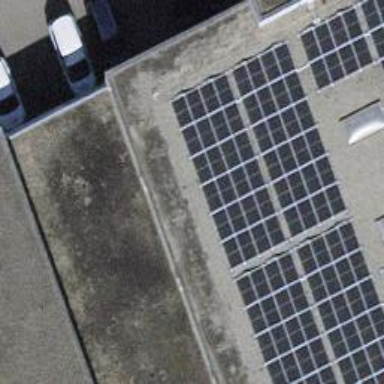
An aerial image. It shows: Solar photovoltaic panel generator.